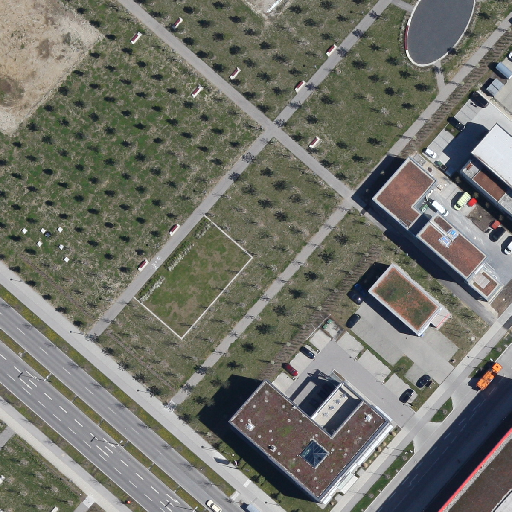
Referring expression: heavy-duty vehicle driving on the road